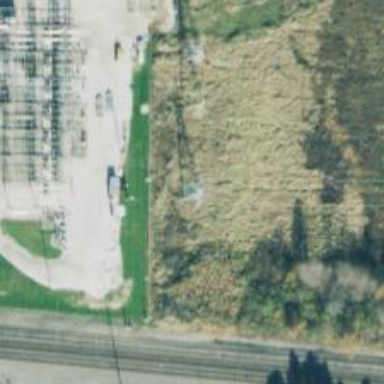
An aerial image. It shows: Lattice structure tower.